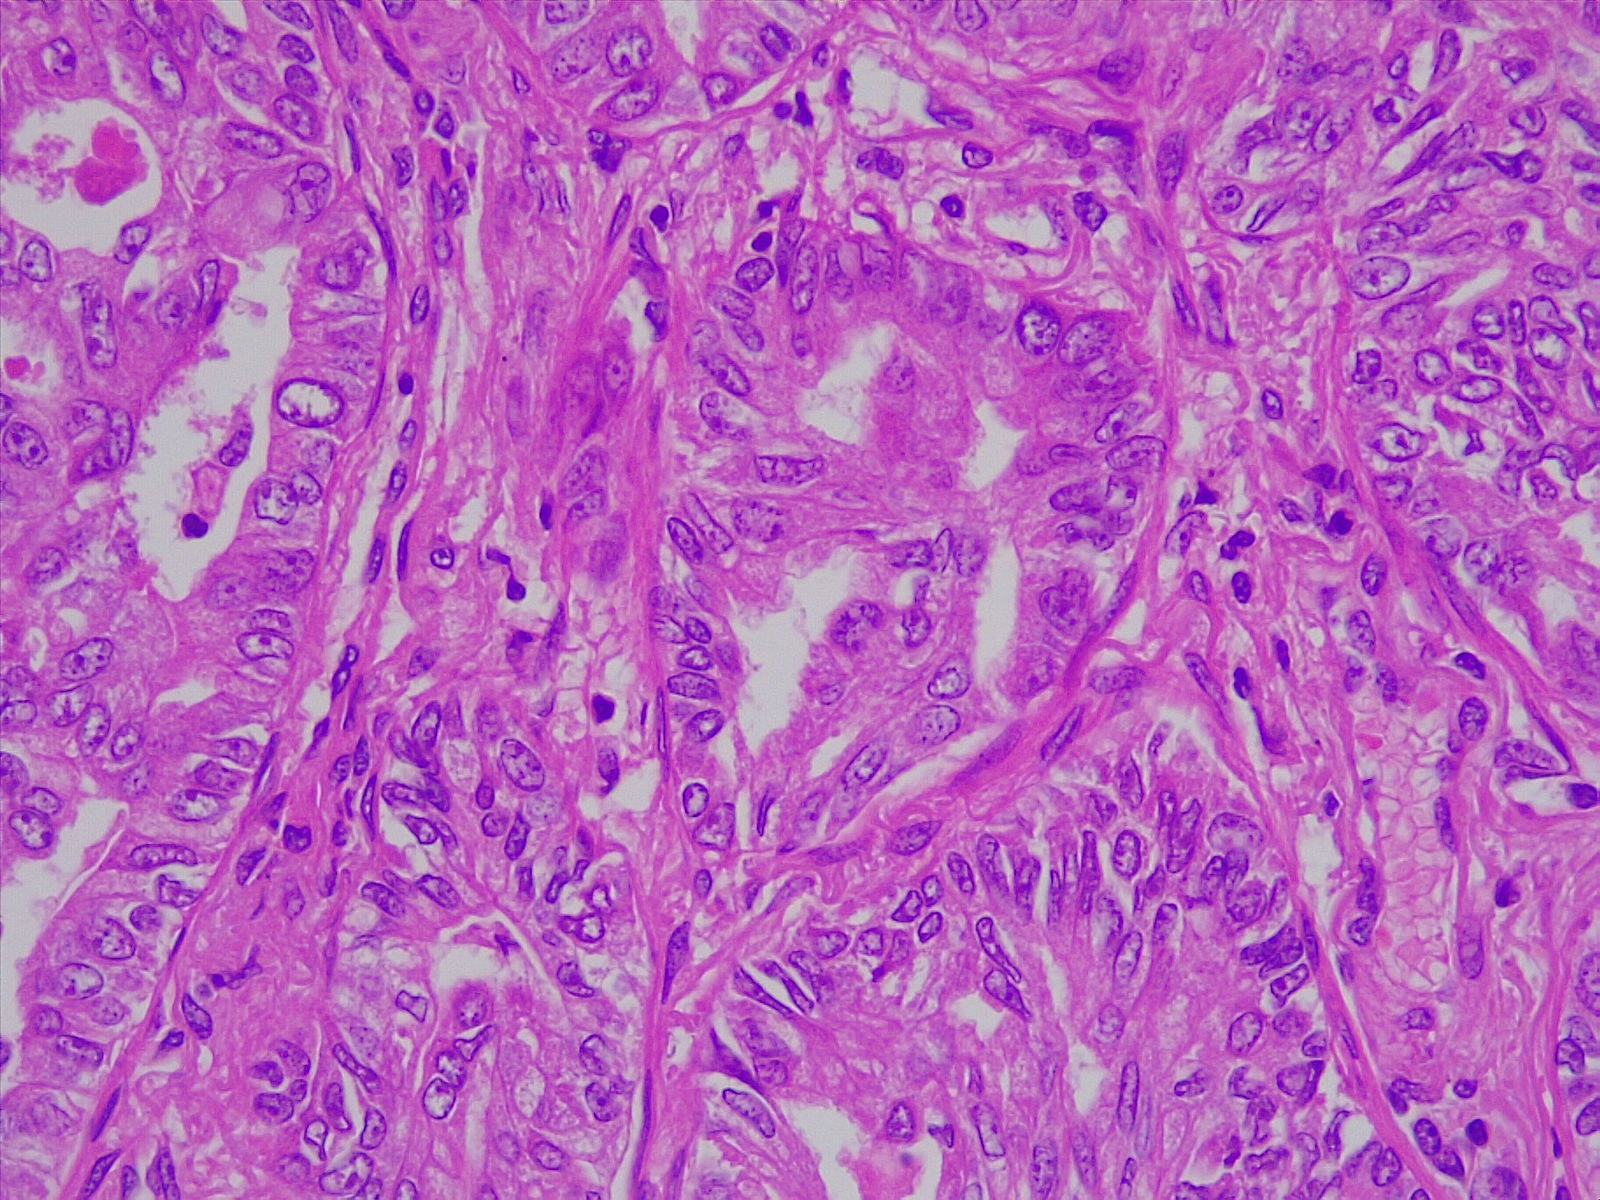
Label: lung adenocarcinoma, moderately differentiated